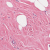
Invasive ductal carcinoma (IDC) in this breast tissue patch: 0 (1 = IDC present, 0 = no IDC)